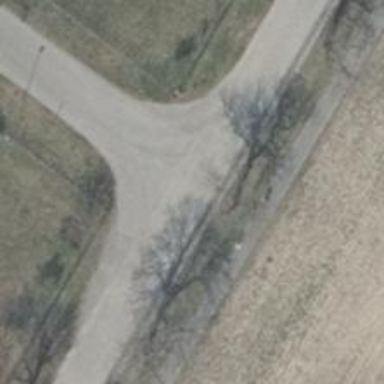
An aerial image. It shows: Asphalt footway.